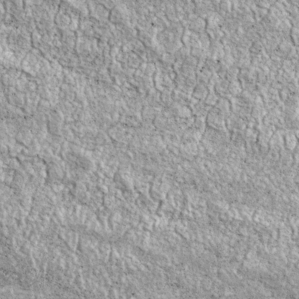
Label: non_frost